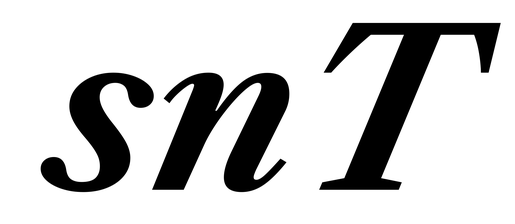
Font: LibreCaslonText-Italic_Bold_Italic